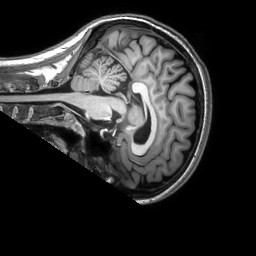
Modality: T1w
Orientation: sagittal
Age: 23
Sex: female